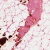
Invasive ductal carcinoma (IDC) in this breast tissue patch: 0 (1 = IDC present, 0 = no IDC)